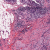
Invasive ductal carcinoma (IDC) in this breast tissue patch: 0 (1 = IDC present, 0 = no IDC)